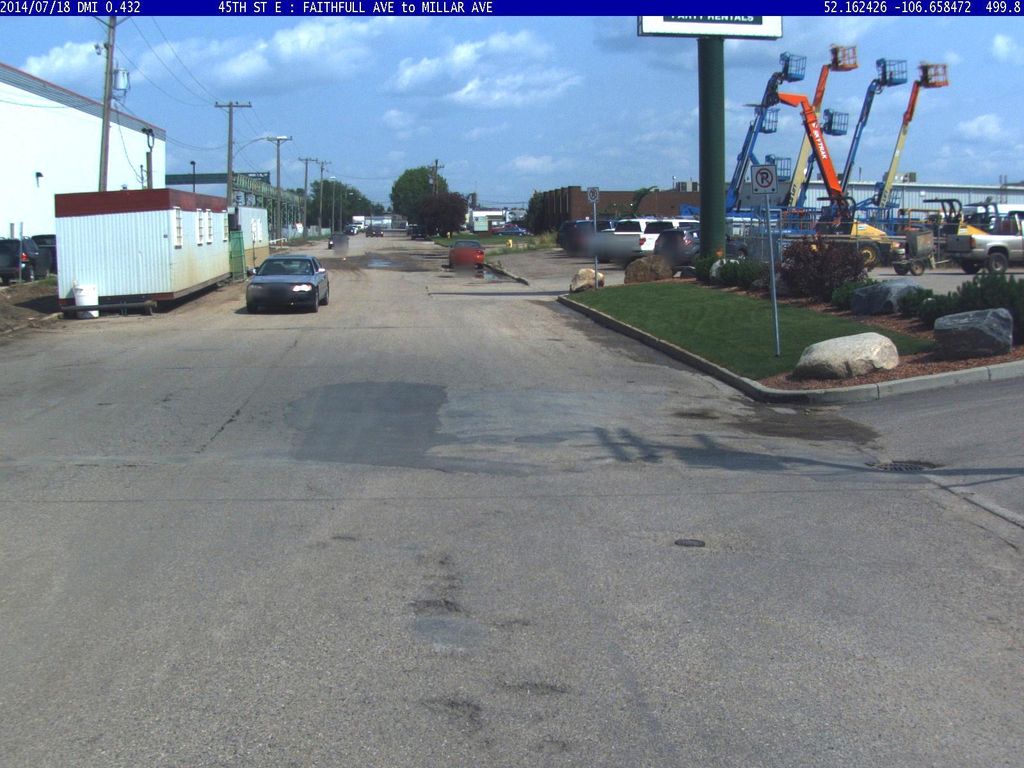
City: saskatoon